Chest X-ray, PA view. Patient: 22 years old, sex F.
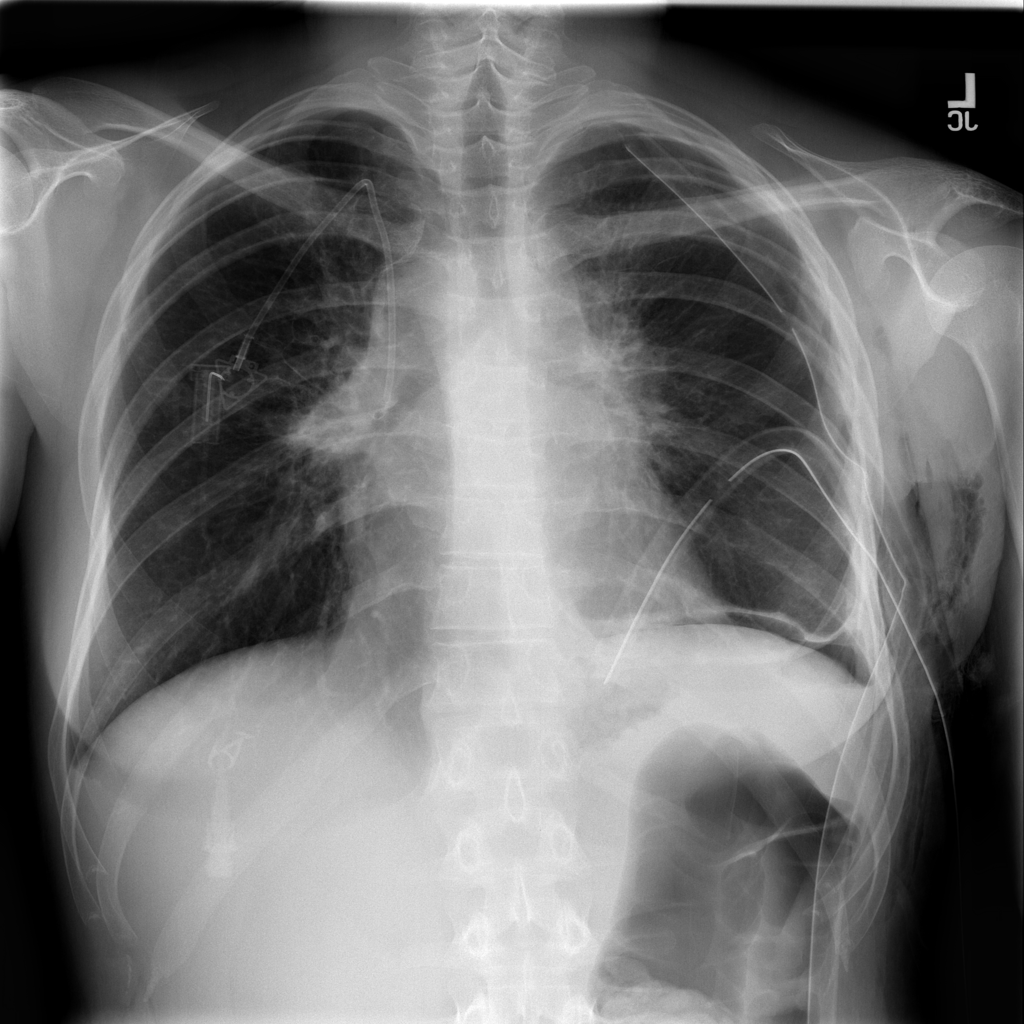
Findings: Emphysema, Pneumothorax